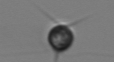
Label: Acanthoica_quattrospina